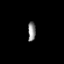
Tissue: prostate
Cell type: T cells
Senescence score: 0.3284
Nuclear area (px): 147
Mean DAPI intensity: 138.027